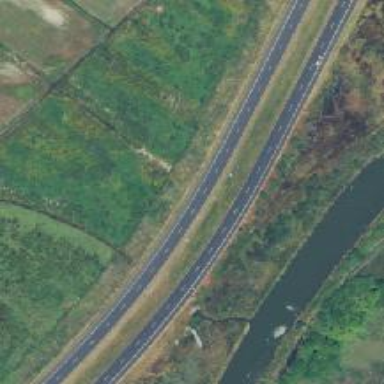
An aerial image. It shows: Motorway.